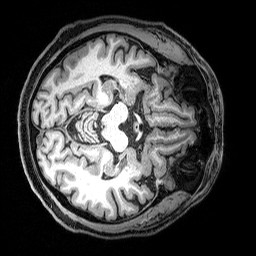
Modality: T1w
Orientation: axial
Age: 70
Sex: male
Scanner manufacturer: siemens
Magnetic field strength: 3 T
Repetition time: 2.5 s
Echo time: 0.00369 s